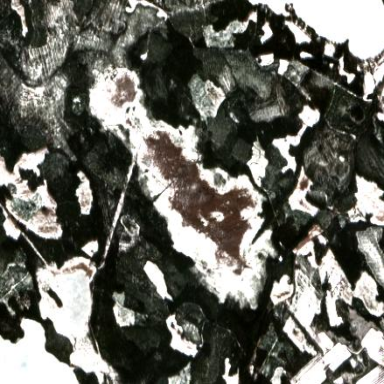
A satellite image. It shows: Bog wetland area.